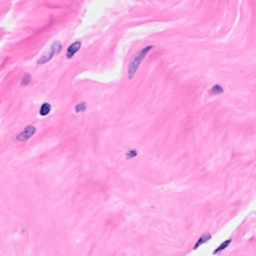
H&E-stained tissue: Breast